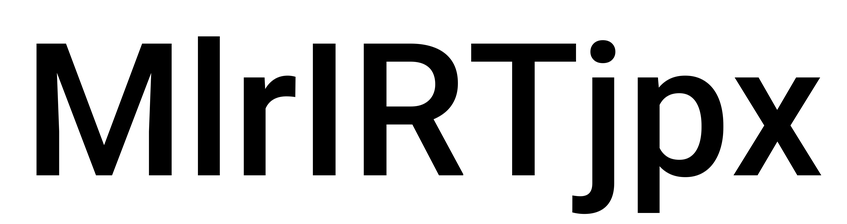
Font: Roboto_Medium